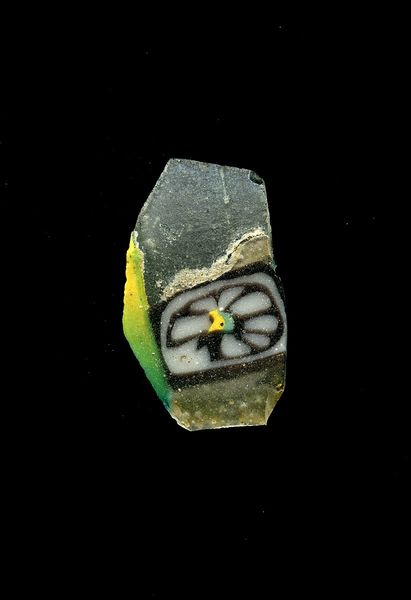
Titel: Fragment eines Gefäßes
Standort: Hamburg
Institution: Museum für Kunst und Gewerbe Hamburg
Schlagwörter: glas, antike, technik, kaiserzeit, aufbewahrung, blumenornamente, gefäß, behälter, frühe kaiserzeit, prinzipat, römische, millefiori, mittlere, späte